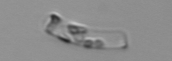
Label: Guinardia_striata